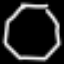
Label: octagon